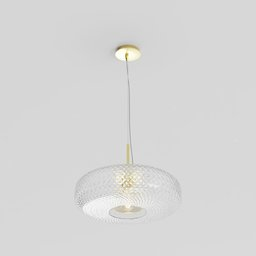
Label: lighting